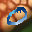
Label: 0